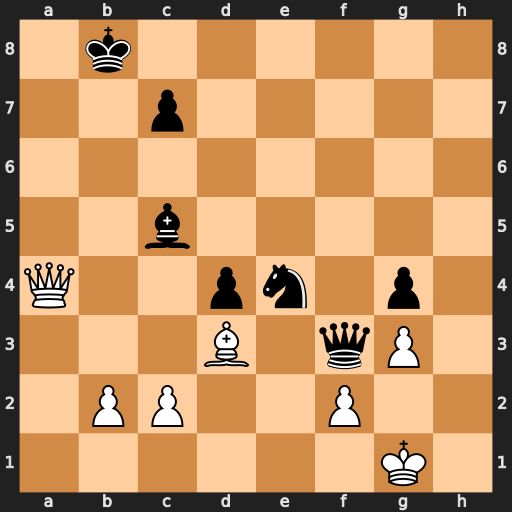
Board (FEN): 1k6/2p5/8/2b5/Q2pn1p1/3B1qP1/1PP2P2/6K1
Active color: w
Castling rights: -
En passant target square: -
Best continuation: Qe8+ Ka7 Bxe4